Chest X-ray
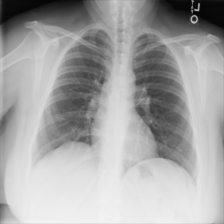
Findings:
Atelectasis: negative
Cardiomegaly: negative
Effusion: negative
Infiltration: negative
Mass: negative
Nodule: negative
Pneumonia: negative
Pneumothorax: negative
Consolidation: negative
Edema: negative
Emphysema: negative
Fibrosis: negative
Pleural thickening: negative
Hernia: negative